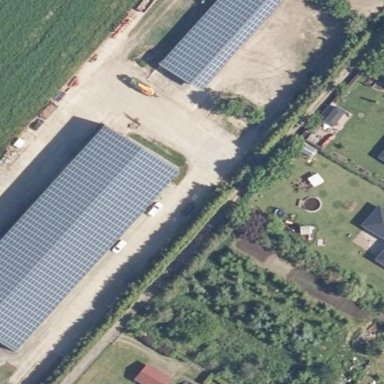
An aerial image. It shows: Farmyard area.